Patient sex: M
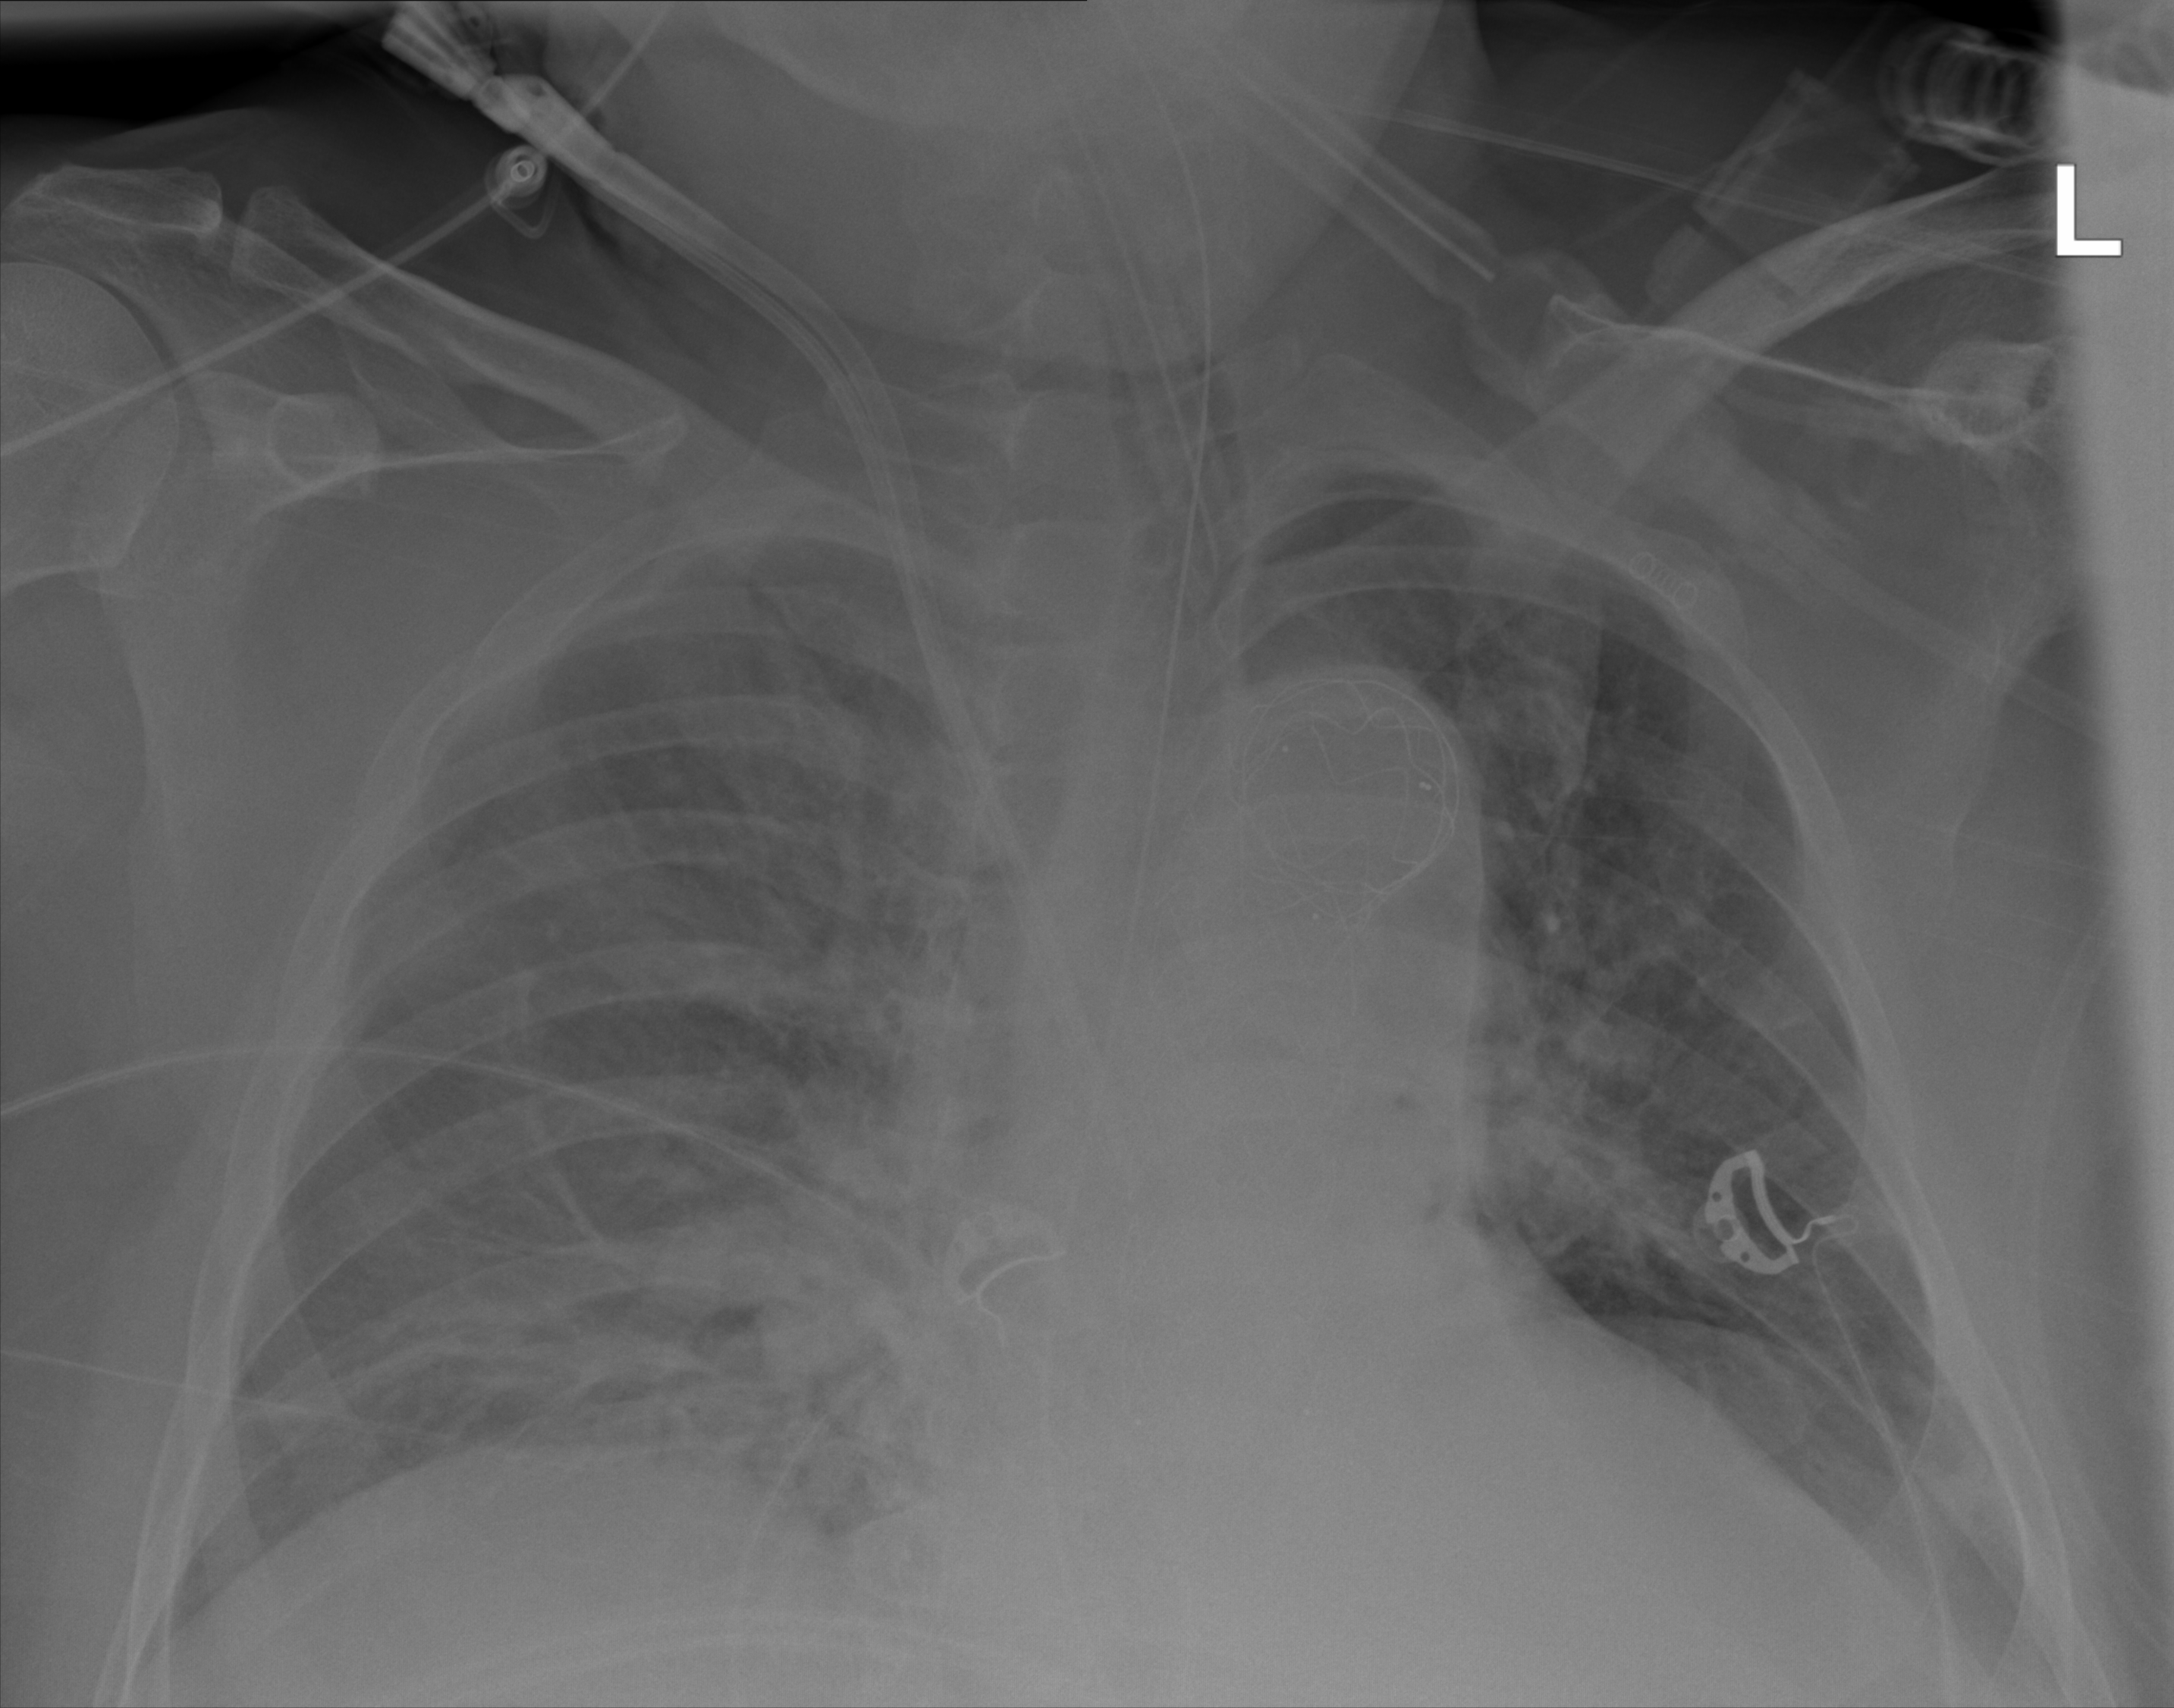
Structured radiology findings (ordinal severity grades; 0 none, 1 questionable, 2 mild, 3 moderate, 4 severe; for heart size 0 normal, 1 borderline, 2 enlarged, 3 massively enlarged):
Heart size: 2
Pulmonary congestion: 3
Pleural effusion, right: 0
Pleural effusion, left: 2
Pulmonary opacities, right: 3
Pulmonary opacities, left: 2
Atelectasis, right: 3
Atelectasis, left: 2